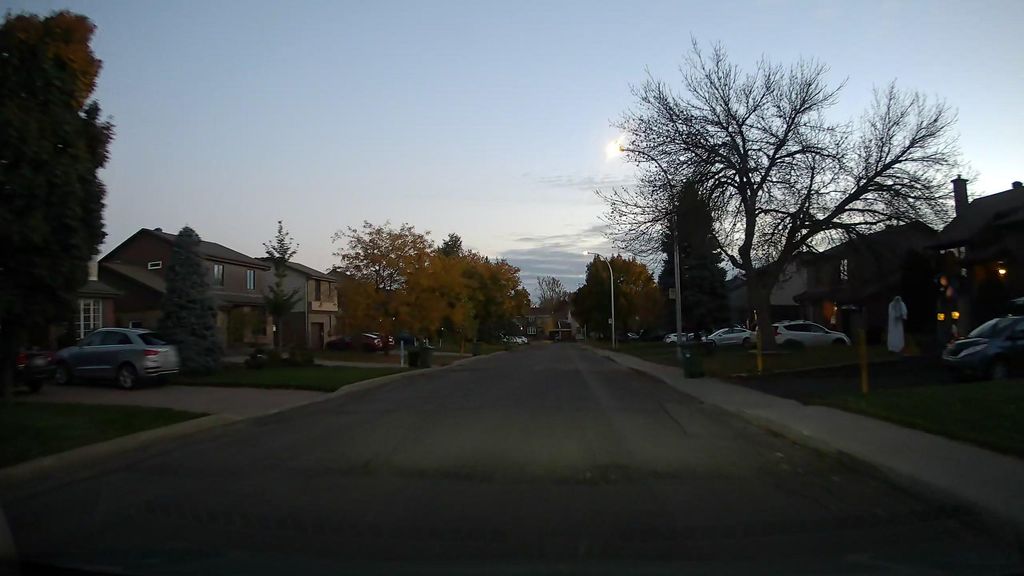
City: montreal